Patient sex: F
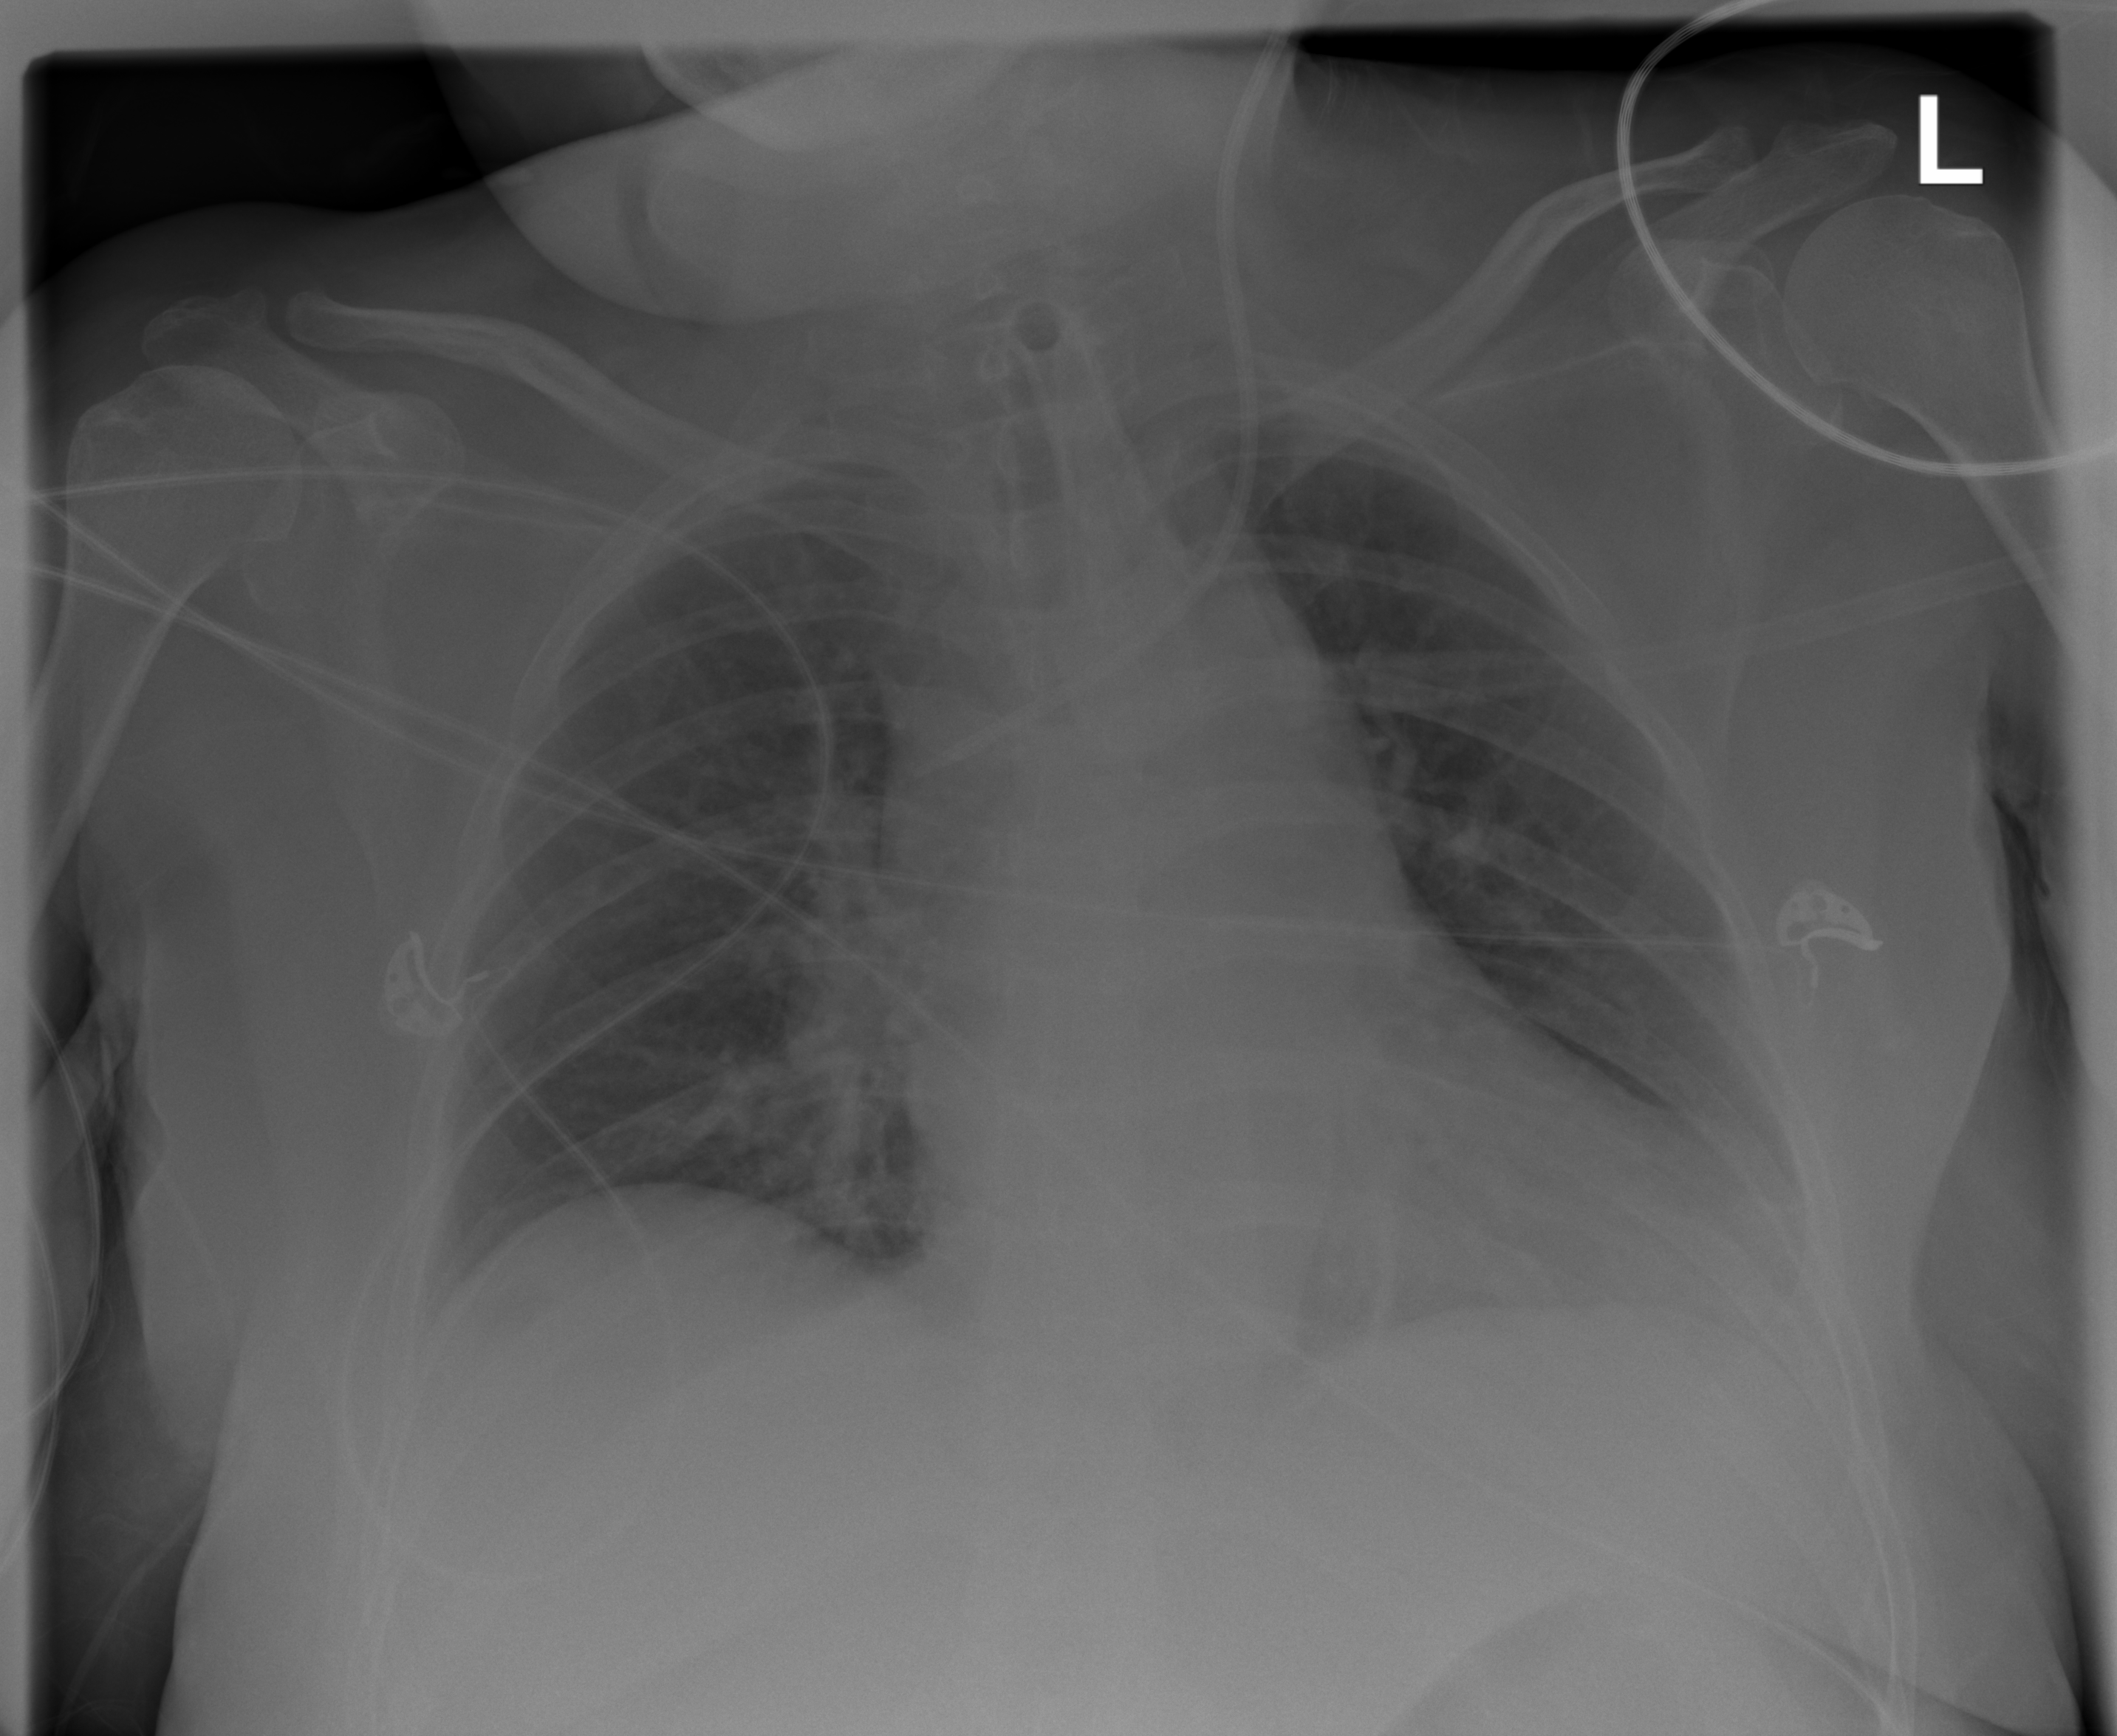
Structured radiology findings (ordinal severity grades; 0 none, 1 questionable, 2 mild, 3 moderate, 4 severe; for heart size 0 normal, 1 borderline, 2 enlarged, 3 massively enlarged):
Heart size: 1
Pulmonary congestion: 2
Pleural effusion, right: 0
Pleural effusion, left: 2
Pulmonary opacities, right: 2
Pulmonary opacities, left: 0
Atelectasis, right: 2
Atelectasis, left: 2